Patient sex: M
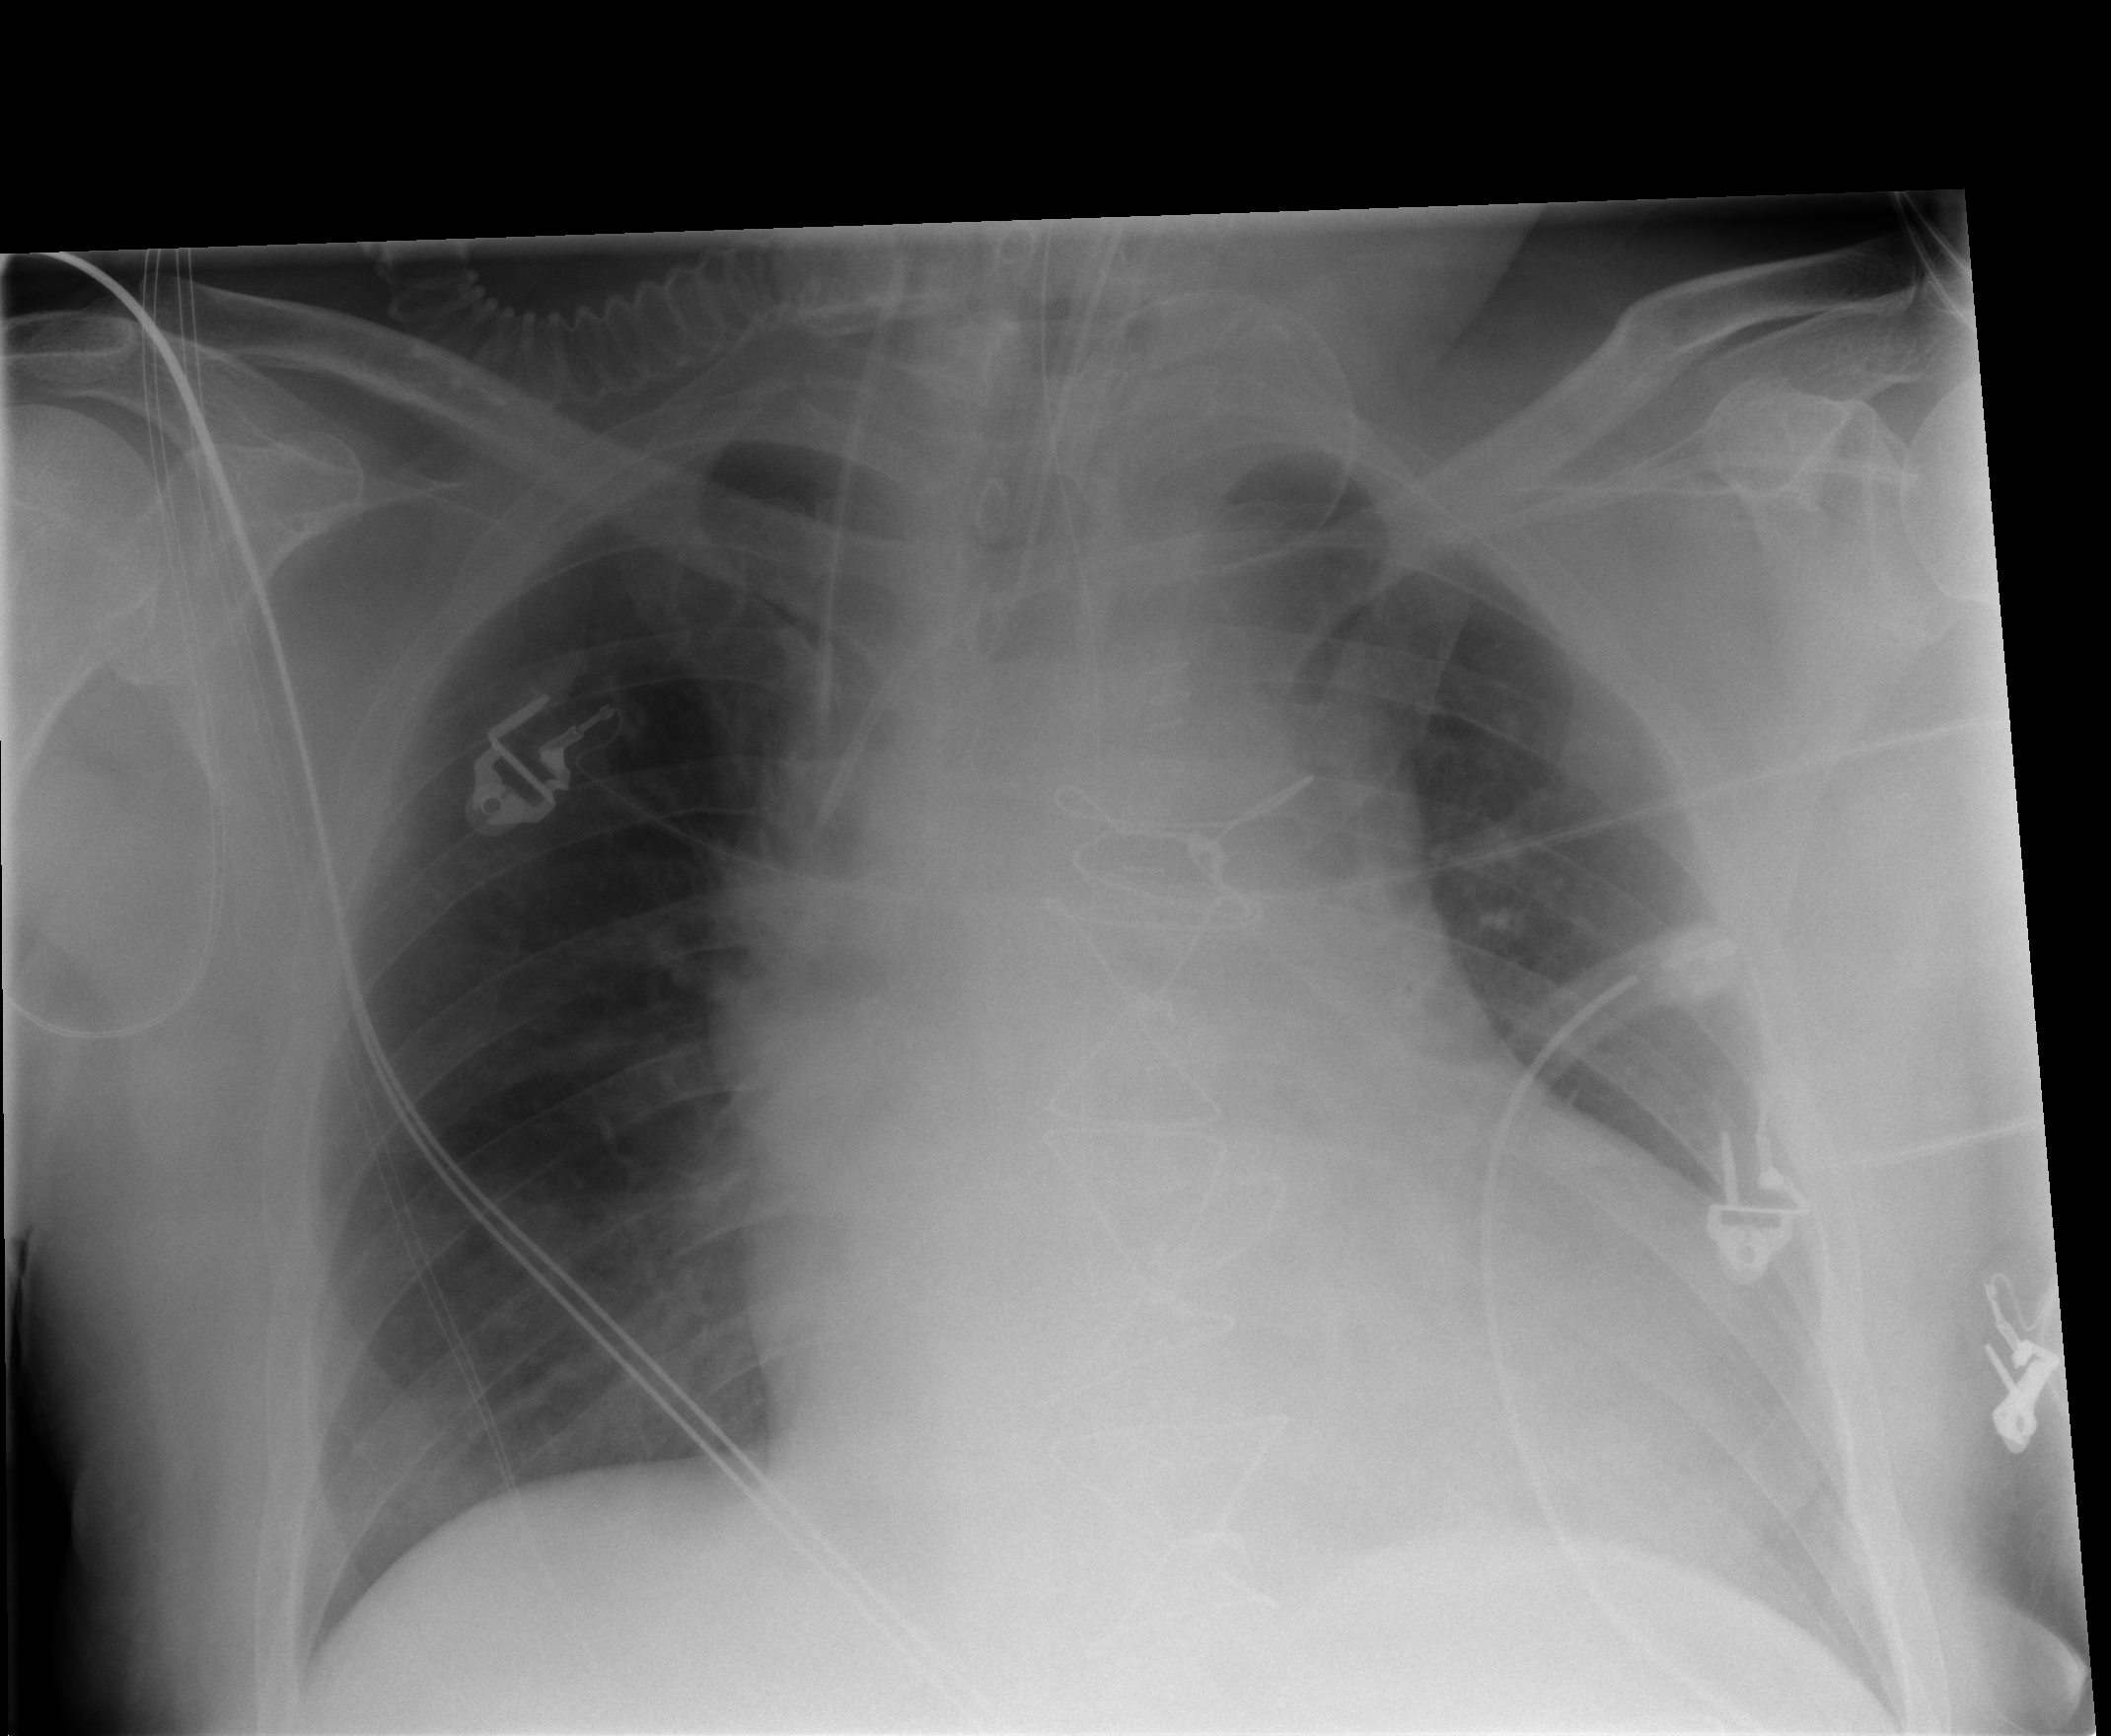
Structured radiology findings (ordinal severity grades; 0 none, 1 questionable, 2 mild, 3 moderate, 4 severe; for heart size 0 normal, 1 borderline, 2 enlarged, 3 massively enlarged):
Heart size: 2
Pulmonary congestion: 1
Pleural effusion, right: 0
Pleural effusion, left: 0
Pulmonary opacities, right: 0
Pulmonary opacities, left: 0
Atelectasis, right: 1
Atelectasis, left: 1